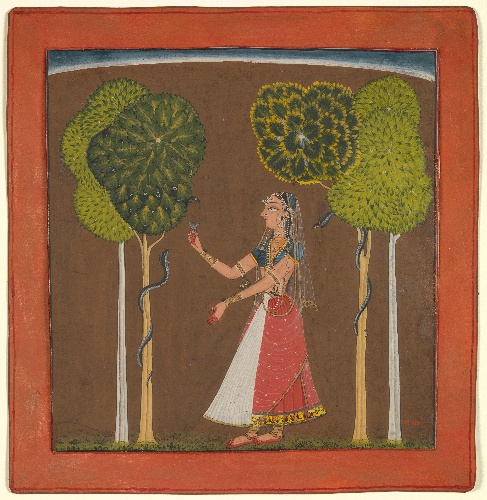
Date: ca. 1700–1710
Object type: Folio
Classification: Paintings
Medium: Ink and opaque watercolor on paper
Culture: India (Himachal Pradesh, Mankot)
Dimensions: Image: 7 in. × 6 5/8 in. (17.8 × 16.8 cm)
Sheet: 8 3/8 × 8 1/8 in. (21.3 × 20.6 cm)
Department: Asian Art
Credit line: Rogers Fund, 1918
Accession year: 1918
Repository: Metropolitan Museum of Art, New York, NY
Tags: Women|Snakes|Trees